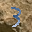
Label: 3